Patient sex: F
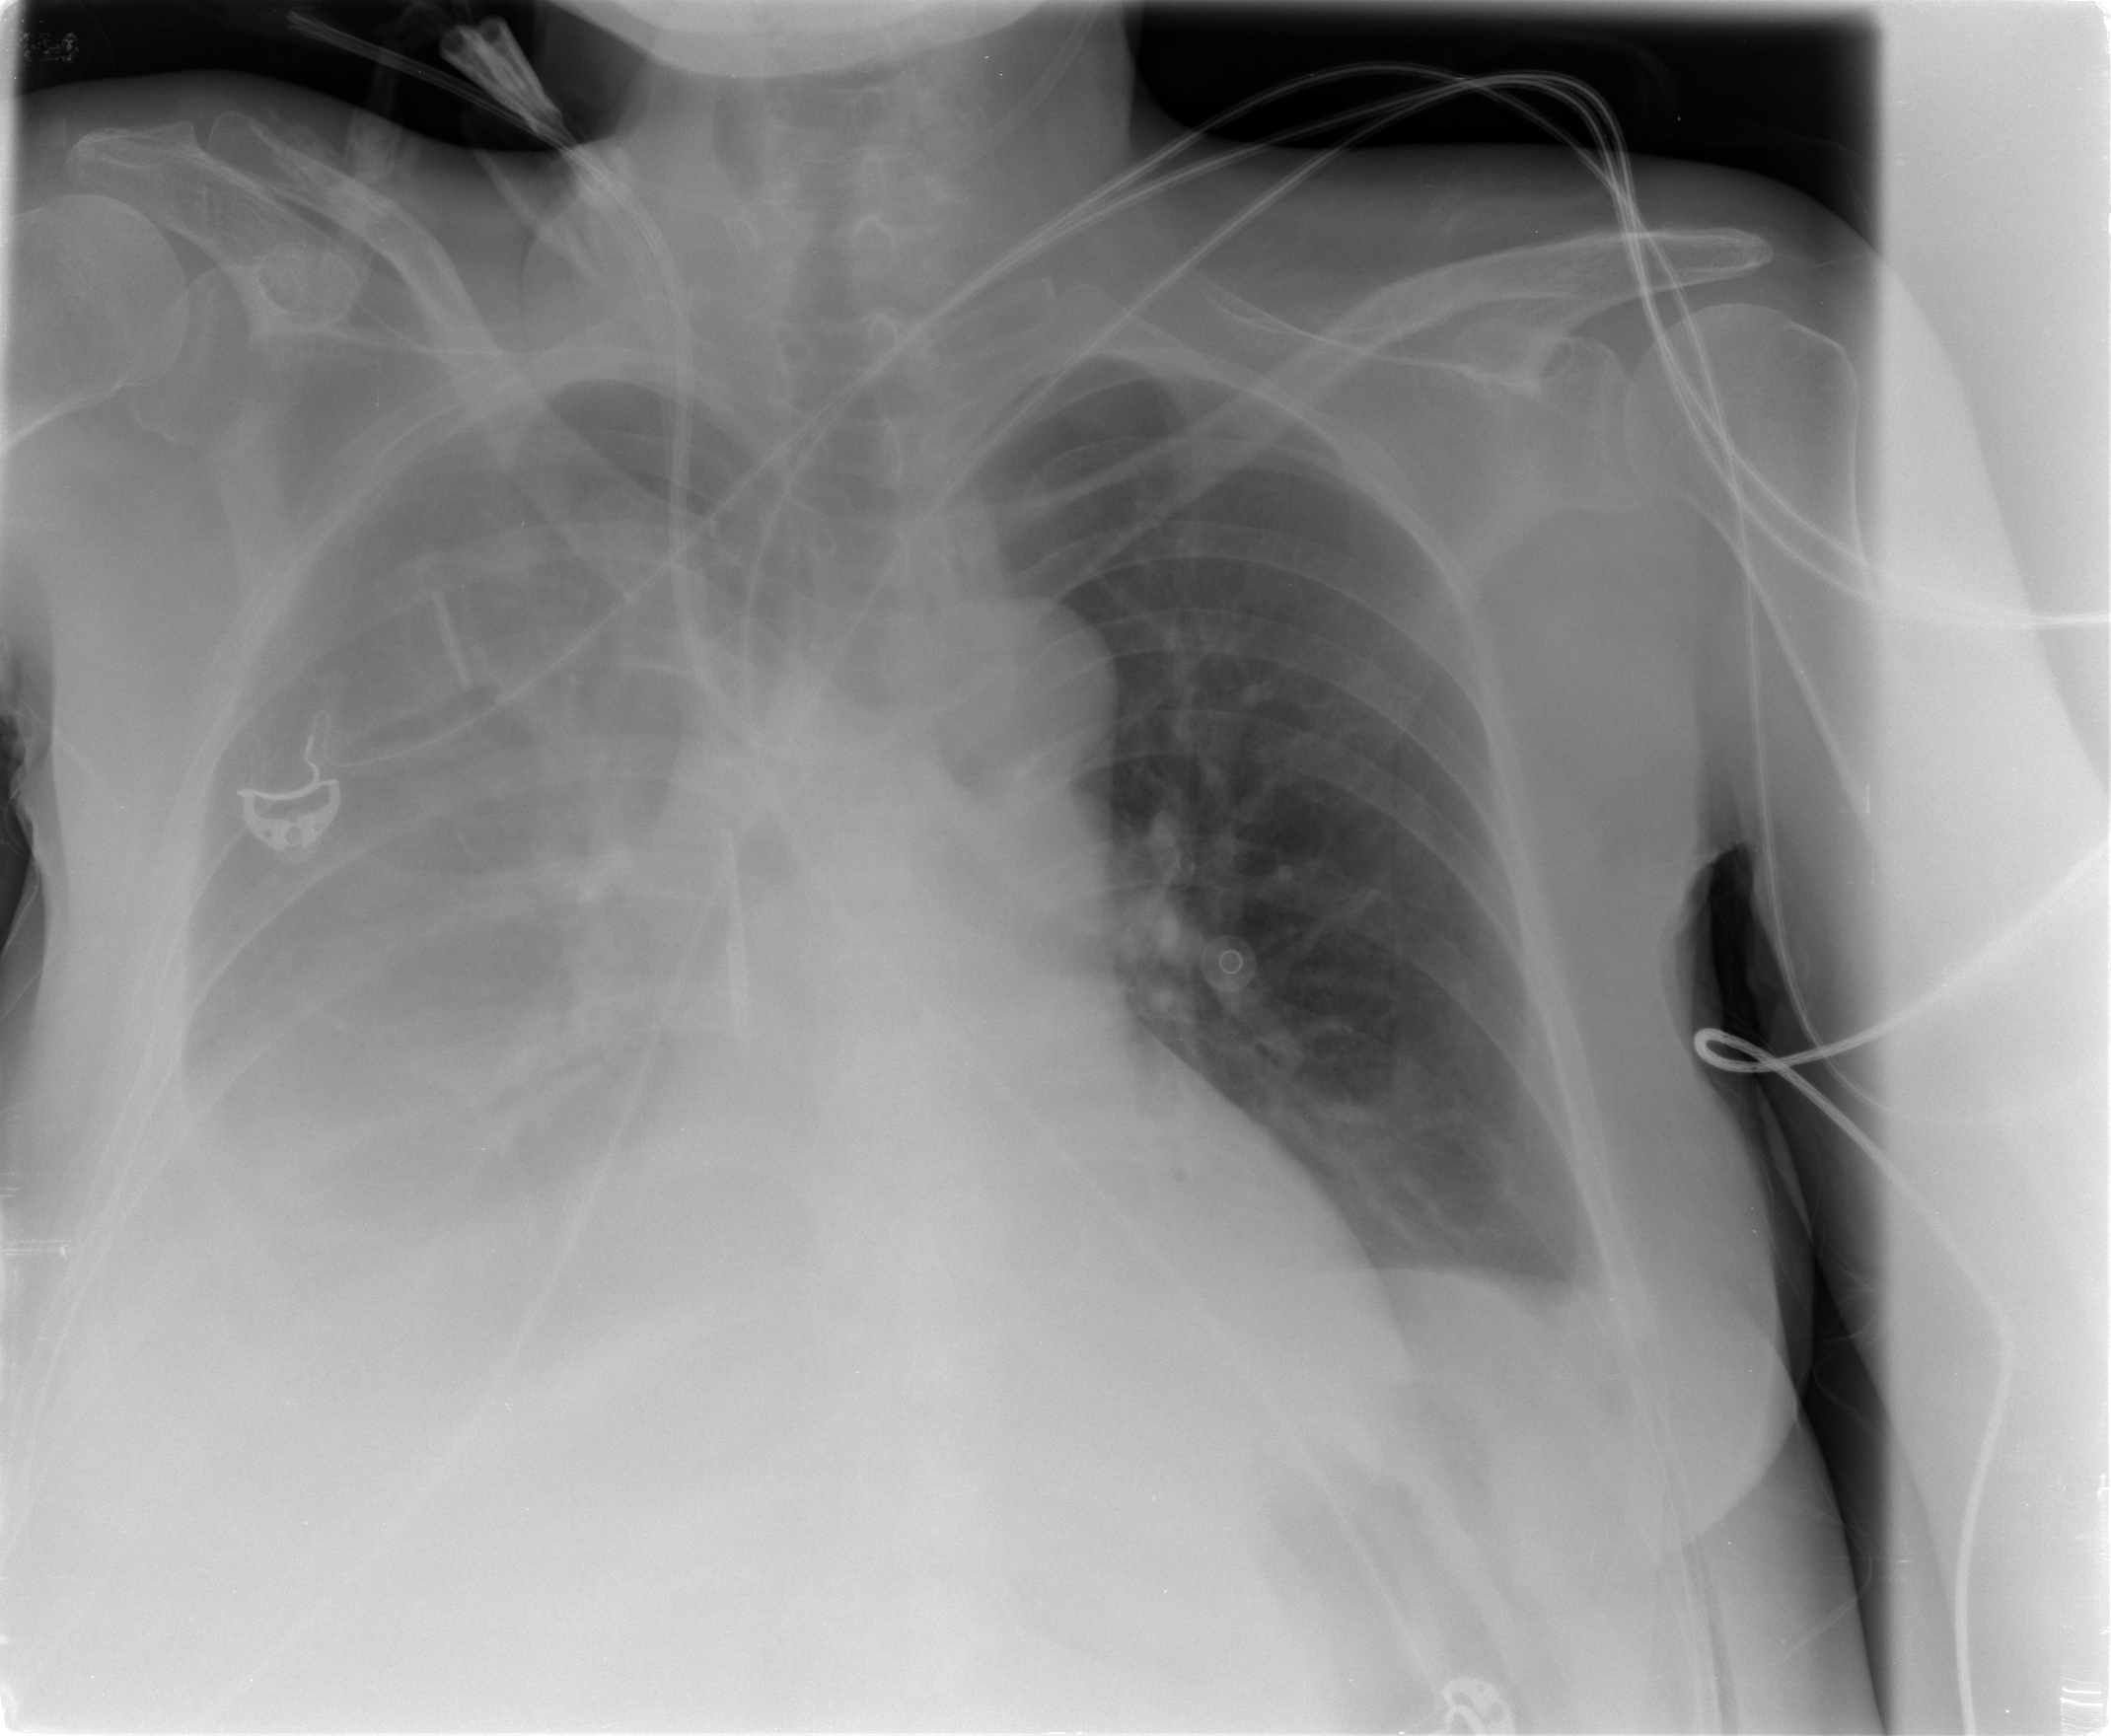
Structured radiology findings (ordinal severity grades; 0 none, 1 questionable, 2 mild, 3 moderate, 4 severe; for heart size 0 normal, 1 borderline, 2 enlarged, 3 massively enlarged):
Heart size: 0
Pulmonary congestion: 0
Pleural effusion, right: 4
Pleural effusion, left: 0
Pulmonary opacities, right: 0
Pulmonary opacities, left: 0
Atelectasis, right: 3
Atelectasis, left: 0